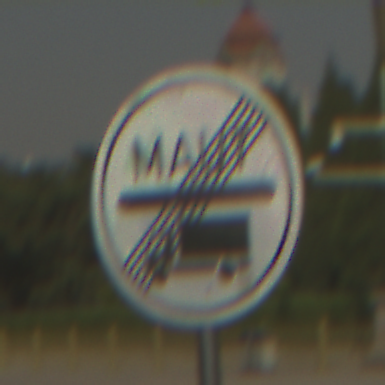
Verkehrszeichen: EndeMautpflicht
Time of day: MorningAfternoon
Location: Outdoor (Suburban)
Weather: Clear
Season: NotSpecified
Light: Natural